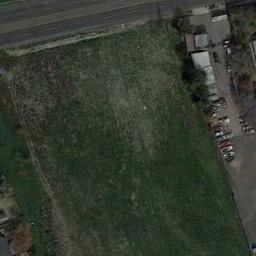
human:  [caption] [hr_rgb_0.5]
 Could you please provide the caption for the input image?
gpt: The entire image is dominated by grass .

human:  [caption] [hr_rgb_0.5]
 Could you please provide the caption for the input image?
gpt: There are several buildings beside the meadow .

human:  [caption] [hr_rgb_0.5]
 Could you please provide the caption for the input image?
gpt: This meadow has different sparsity in different places and a freeway is next to the meadow .

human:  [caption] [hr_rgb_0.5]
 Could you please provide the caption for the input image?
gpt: There is a road and some houses next to the meadow .

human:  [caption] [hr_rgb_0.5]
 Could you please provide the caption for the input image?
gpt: There are some buildings and a freeway beside the meadow .